Field crop: maize
Growth stage: 2
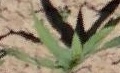
Species: maize